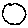
Label: circle